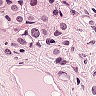
Metastatic tissue present: yes